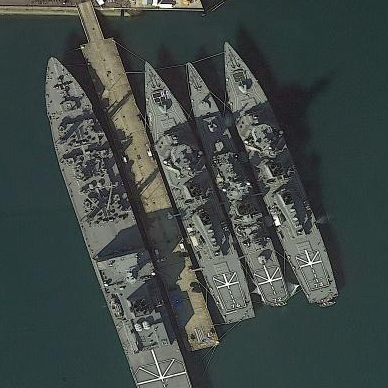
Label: cruiser